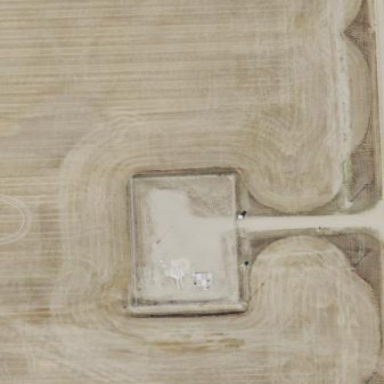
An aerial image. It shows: Military bunker enclosed by fence.